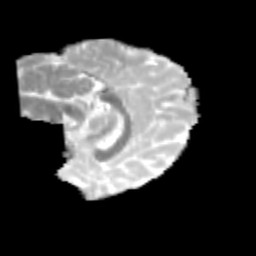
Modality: MD
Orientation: sagittal
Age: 9
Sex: female
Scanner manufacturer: siemens
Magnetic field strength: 3 T
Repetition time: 3.8 s
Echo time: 0.07 s